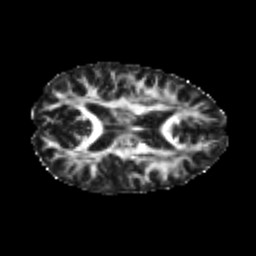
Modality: FA
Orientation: axial
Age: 21
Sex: female
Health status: healthy
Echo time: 0.074 s